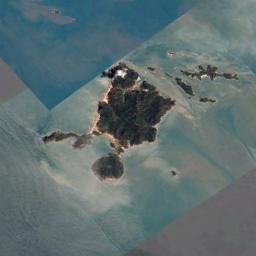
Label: island